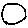
Label: circle